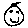
Label: smiley face